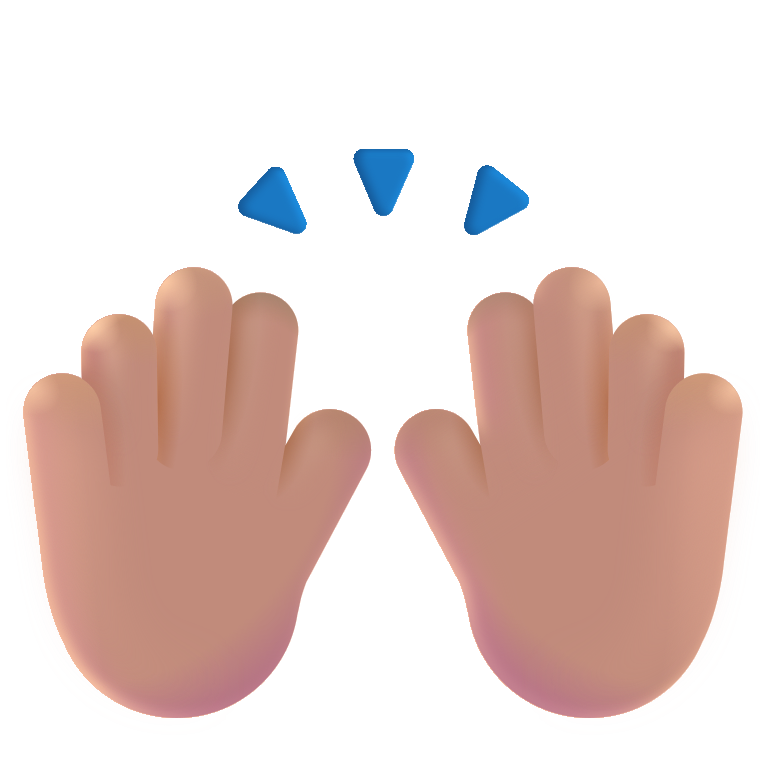
raising hands color  light